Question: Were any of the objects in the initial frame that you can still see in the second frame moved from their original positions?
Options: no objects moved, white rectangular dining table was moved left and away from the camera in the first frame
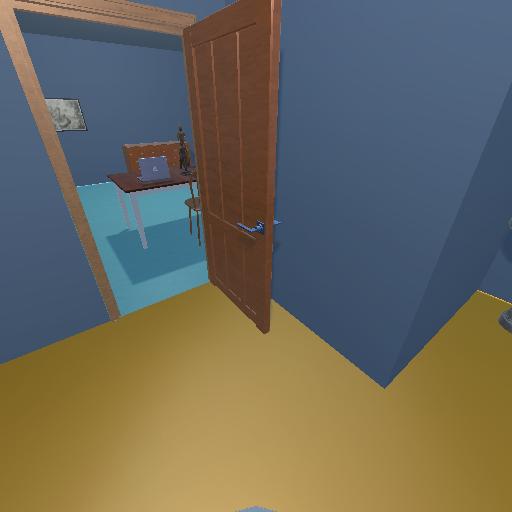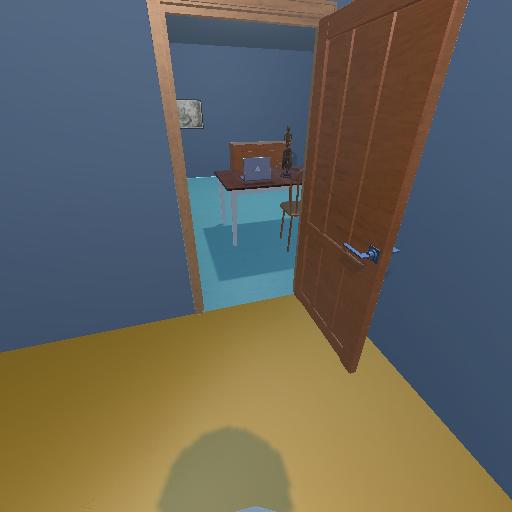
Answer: no objects moved